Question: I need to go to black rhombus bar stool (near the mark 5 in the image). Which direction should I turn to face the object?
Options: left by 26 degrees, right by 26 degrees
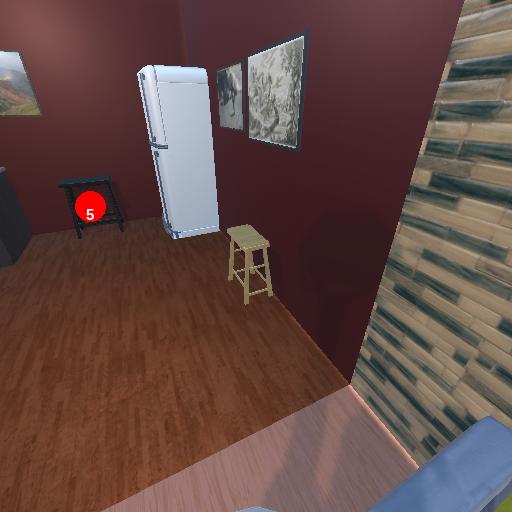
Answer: left by 26 degrees